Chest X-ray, PA view. Patient: 40 years old, sex M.
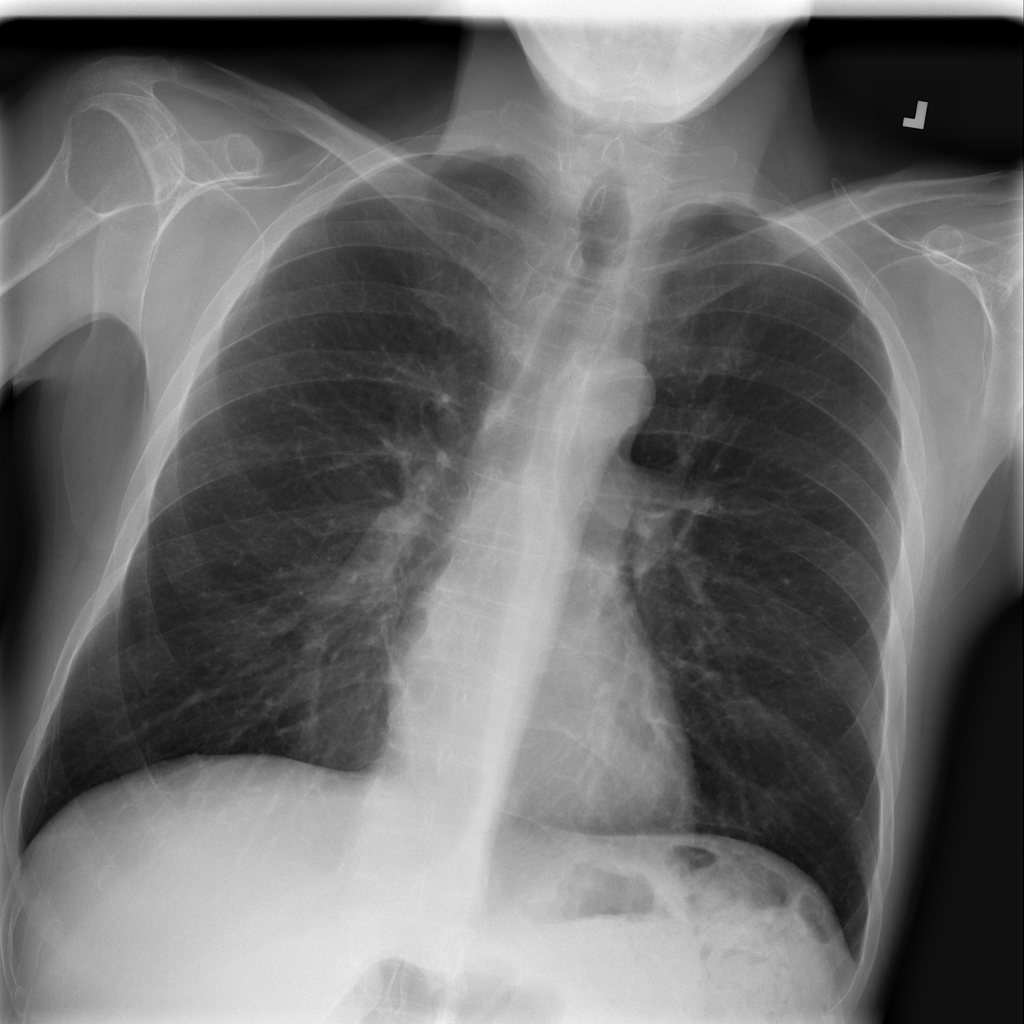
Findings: No Finding